Question: I have a tab call (Data Import) where I have the whole raw data imported in google sheets, in the next tab I have my query that looks as below;
This is the query -> '=QUERY('Data Import'!$I1:$O, A1, 1)'
A1 is equal to -> '="SELECT K, O, J WHERE J >= "&F1&""'
F1 is equal to -> '44196'
The result I get is only the first row, but I want all the rows that contains the same date which are a total 25 plus the header with the column names.
Does anyone figures what I am doing wrong?

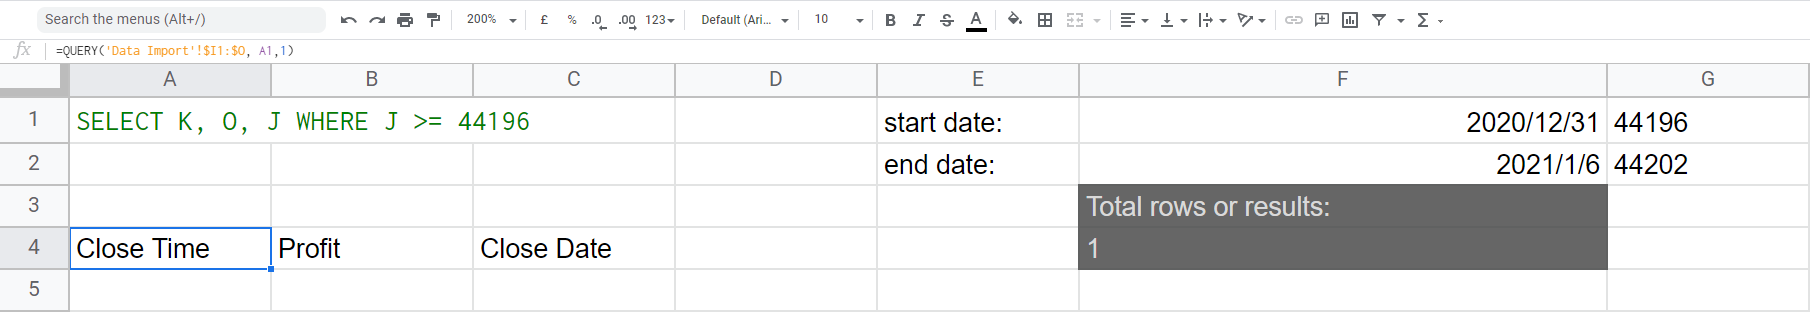
Answer: try in A1:
'''
=QUERY('Data Import'!I1:O,
"SELECT K,O,J WHERE J >= "&F1*1, 1)
'''
you could also solve it like:
'''
=QUERY('Data Import'!I1:O,
"SELECT K,O,J WHERE J >= date '"&TEXT(F1, "yyyy-mm-dd")&"'", 1)
'''